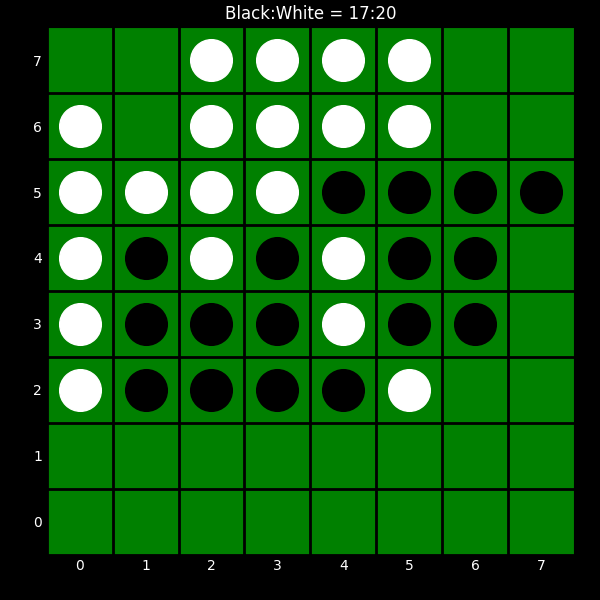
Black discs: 17
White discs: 20